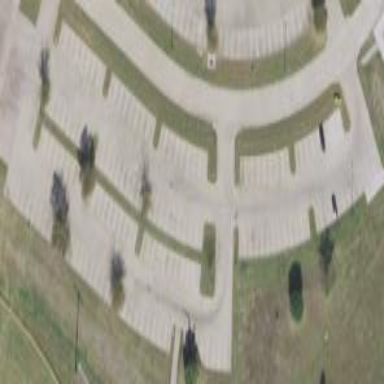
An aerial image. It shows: Parking area with concrete surface.